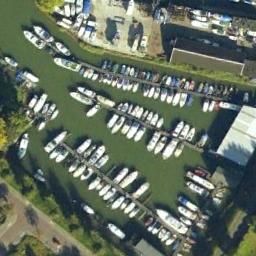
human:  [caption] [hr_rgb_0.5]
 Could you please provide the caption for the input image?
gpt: Many ships are neatly moored on the sea next to the harbor surrounded by parking lots and roads, With some empty spaces left .

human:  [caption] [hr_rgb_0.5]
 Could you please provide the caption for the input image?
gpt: The harbor has lots of neatly docked boats and some boats are in the open area on the shore .

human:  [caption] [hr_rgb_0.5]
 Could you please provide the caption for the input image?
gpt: The harbor is large and many ships have stopped .

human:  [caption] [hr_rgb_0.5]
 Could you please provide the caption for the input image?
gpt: Many ships are in the harbor .

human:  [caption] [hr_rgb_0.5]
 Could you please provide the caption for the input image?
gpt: There are many ships and some buildings at the harbor .